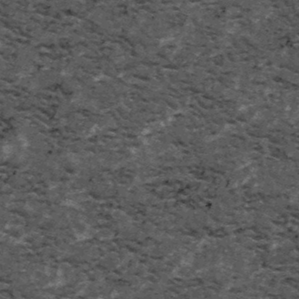
Label: frost